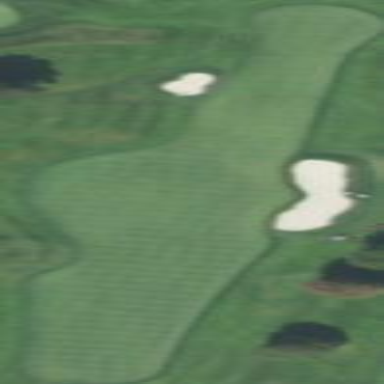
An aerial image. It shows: Grassy area designated as golf fairway.